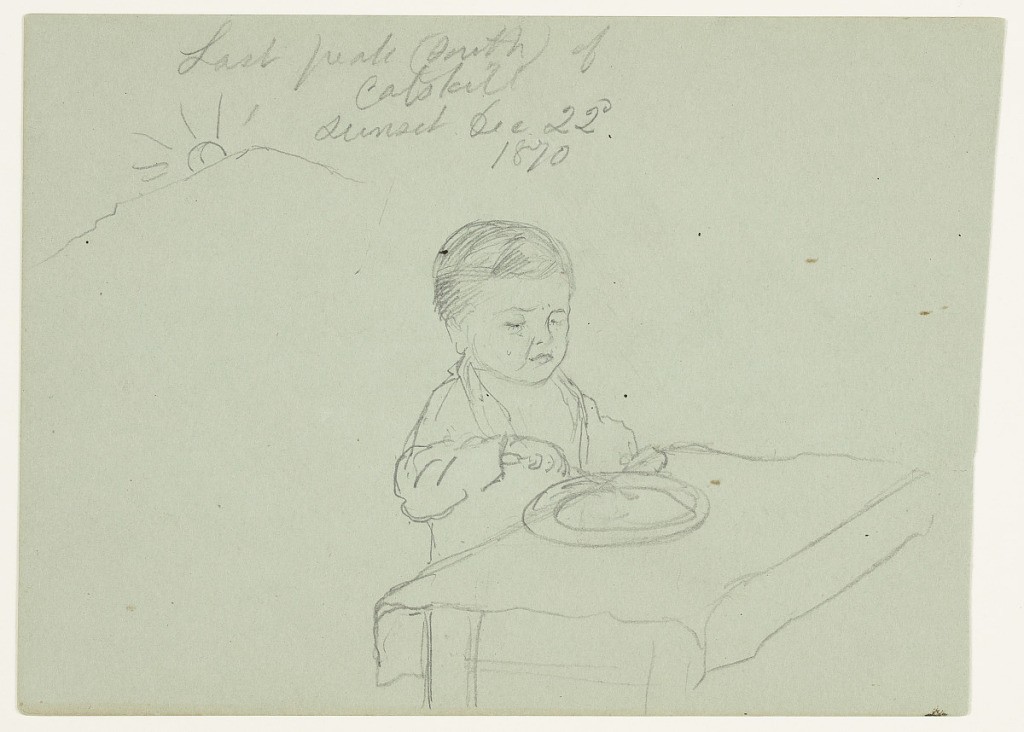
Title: Sketch of a Child Eating and the Sunset, Hudson, New York
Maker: Frederic Edwin Church, American, 1826–1900
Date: December 22, 1870
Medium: Graphite on green wove paper; verso: graphite
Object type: Drawing
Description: Figure and landscape sketch showing a view of a child eating at a table and the sun setting behind Overlook Mountain, witnessed on the artist's property in Hudson, New York. At upper left, the sun is shown as it begins to dip behind Overlook Mountain during a winter sunset. At center, a young boy with a displeased expression--possibly the artist's oldest surviving son, Frederic Joseph Church--is viewed obliquely as he puts his fork and knife to a plate that lies on a table with a tablecloth. A tear rolls down his discontented face and he looks down to this plate with a furrowed brow and a sneering expression. He also wears a bib around his neck.

Verso: Landscape sketch showing a view of the sunset in the Hudson River Valley, viewed from the artist's property near Hudson, New York. The Hudson River itself is loosely rendered in the middle distance at left, while the ridge of the Catskill Escarpment extends from the background at left to center, where either a rain shower or a dark shadow is cast upon the mountains. Loose, puffy clouds inhabit the sky above.